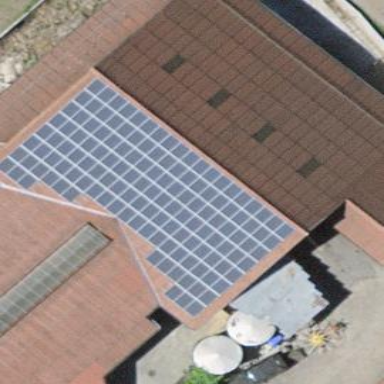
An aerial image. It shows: Solar power generator.